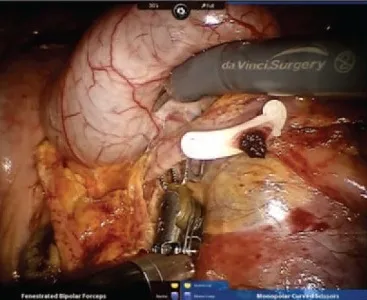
The ectopic and ovary veins were divided (A).
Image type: medical_photograph (other_medical_photograph)